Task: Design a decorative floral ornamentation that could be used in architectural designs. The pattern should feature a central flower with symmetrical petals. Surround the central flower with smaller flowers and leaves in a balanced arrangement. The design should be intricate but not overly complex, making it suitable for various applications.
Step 865:
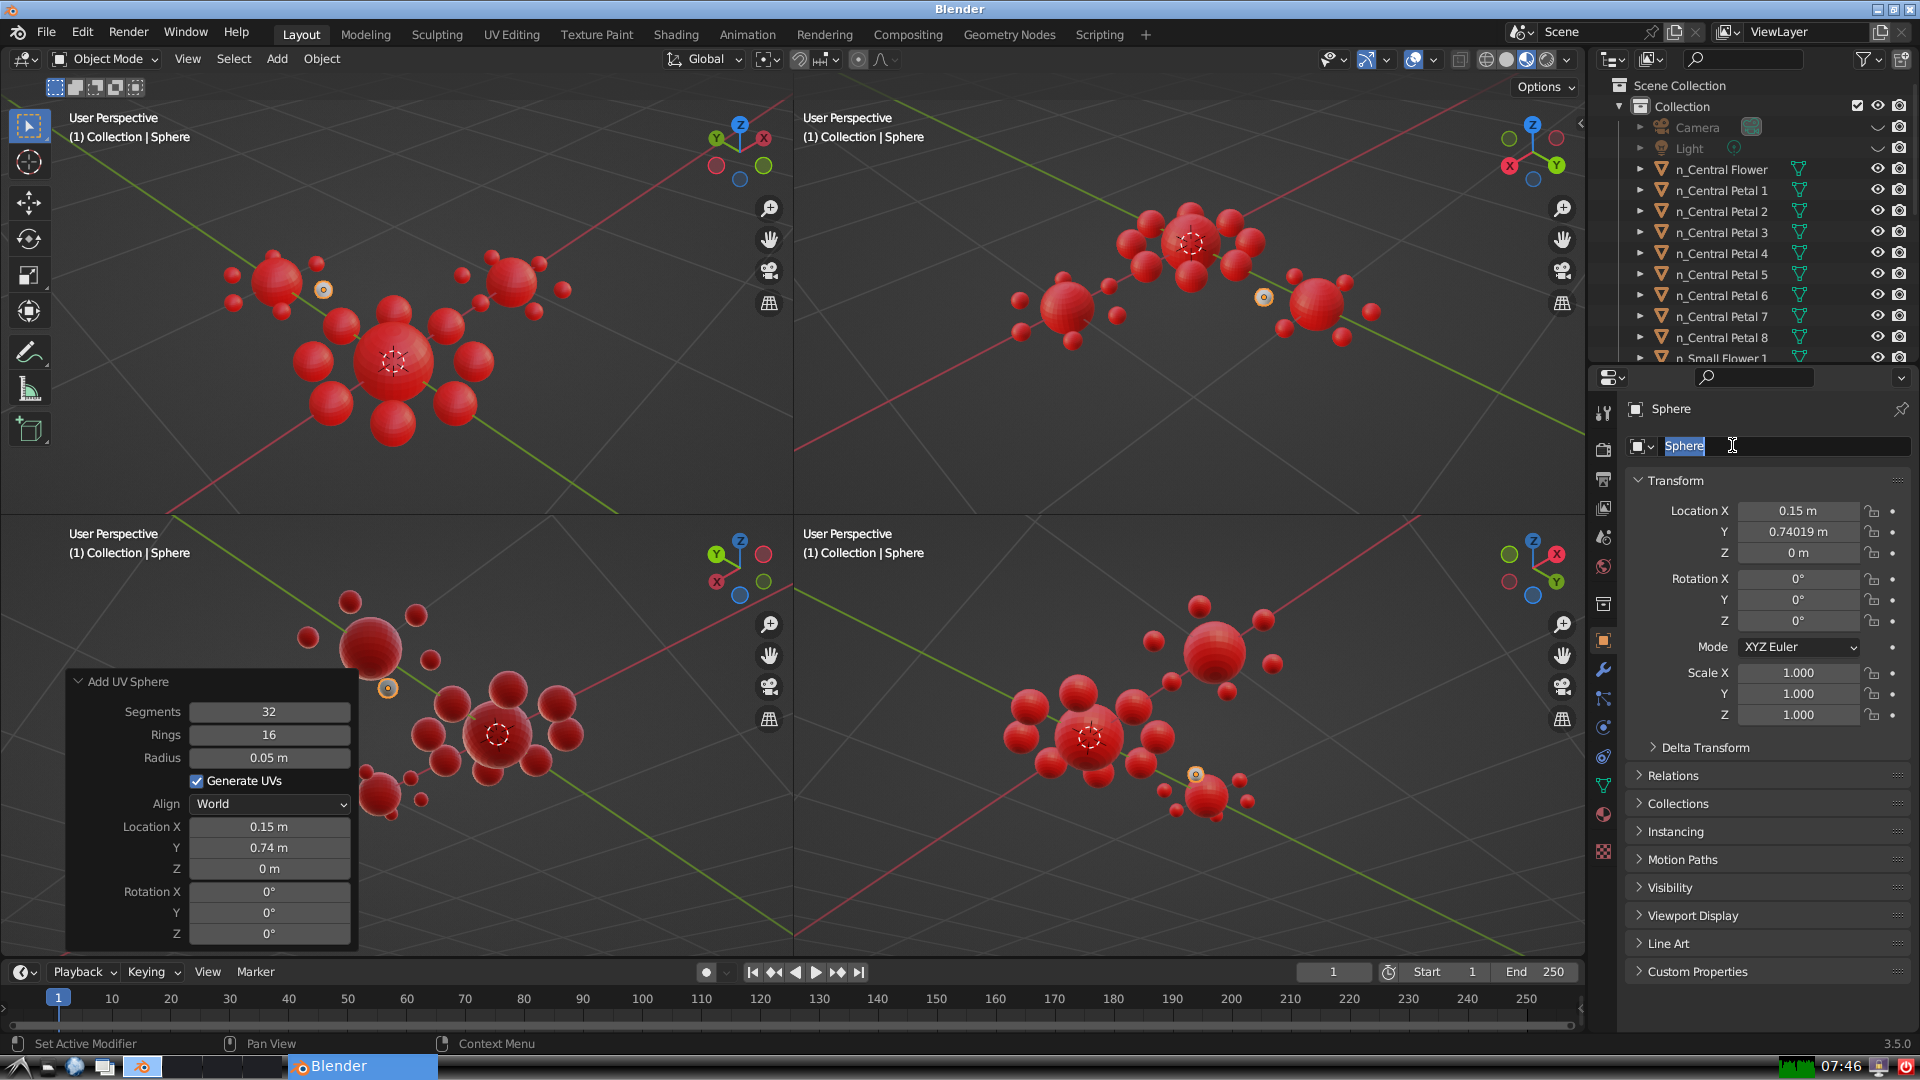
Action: input_text: n_Small Petal 2-6